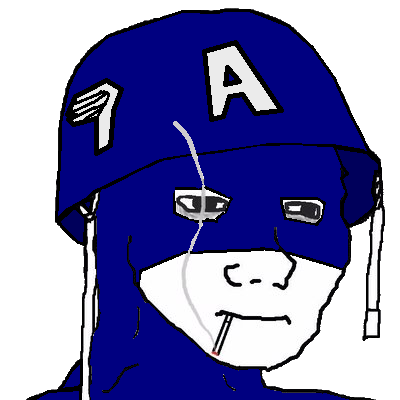
Label: 5_Doomer